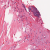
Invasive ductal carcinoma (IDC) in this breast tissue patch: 1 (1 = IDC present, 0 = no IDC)